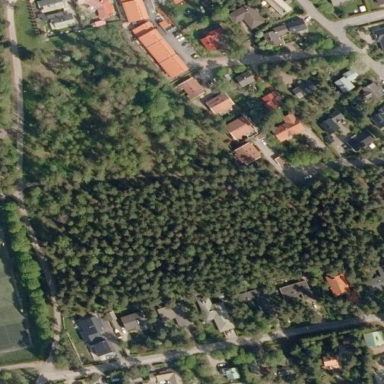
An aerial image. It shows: Beautiful woodland area.